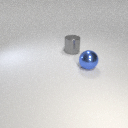
large blue metal sphere in front of large gray metal cylinder